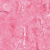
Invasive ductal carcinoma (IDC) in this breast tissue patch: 0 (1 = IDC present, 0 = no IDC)